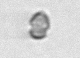
Label: Heterocapsa_rotundata